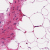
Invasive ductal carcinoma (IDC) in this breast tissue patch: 0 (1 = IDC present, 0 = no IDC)